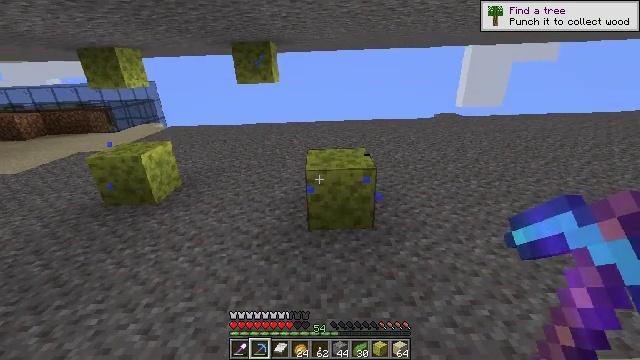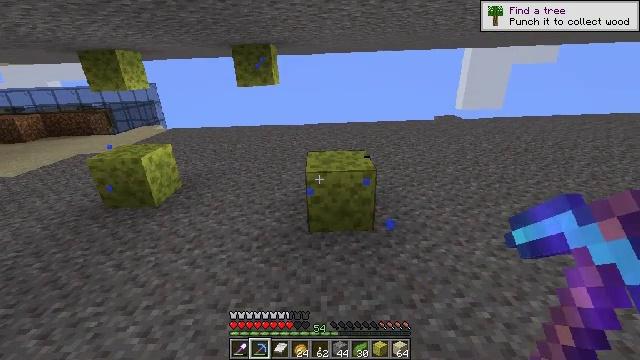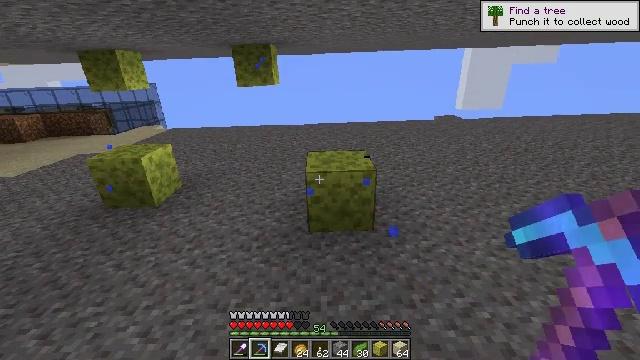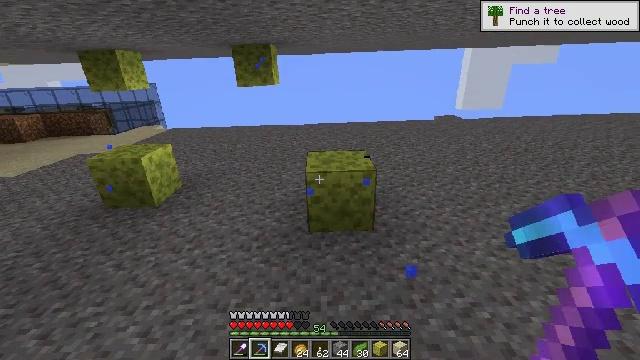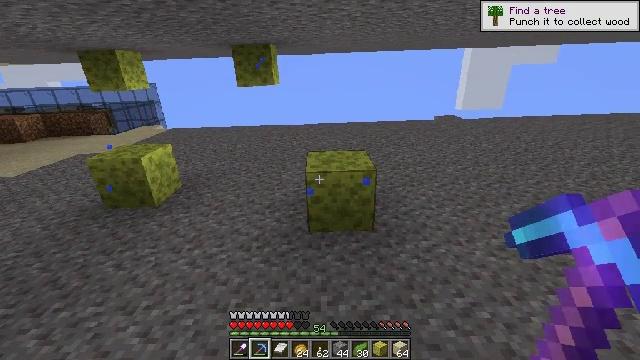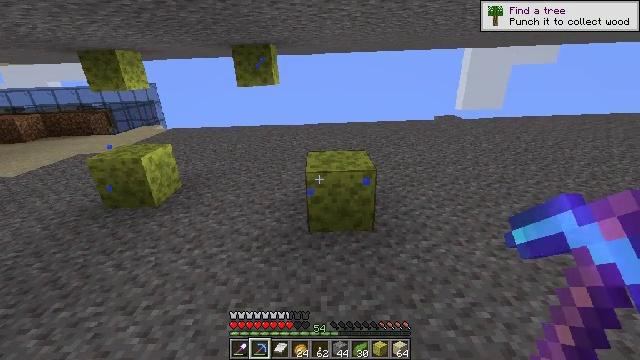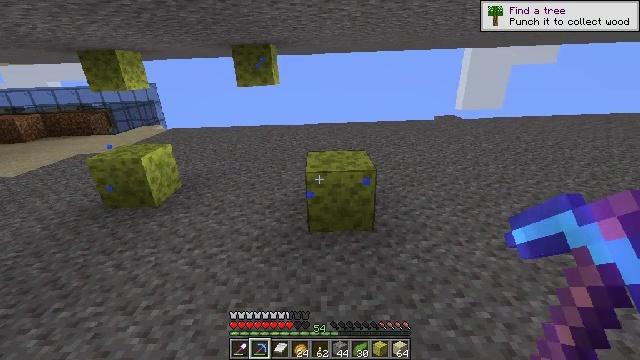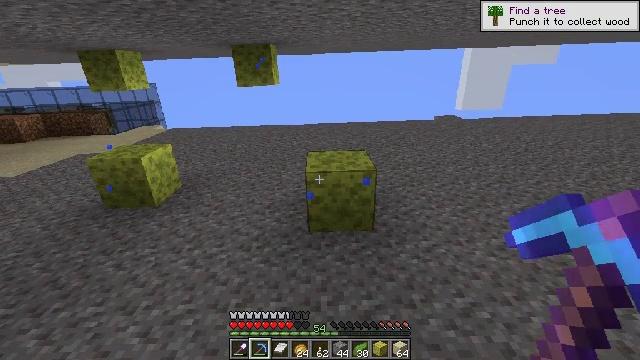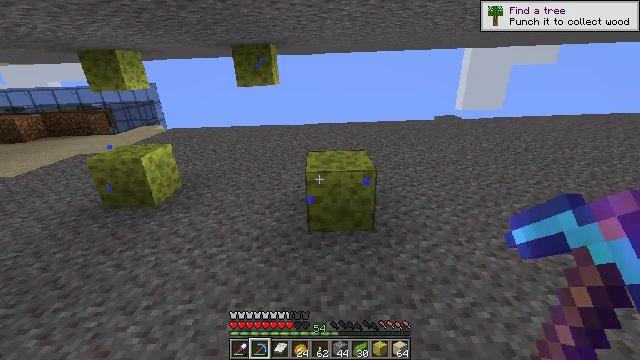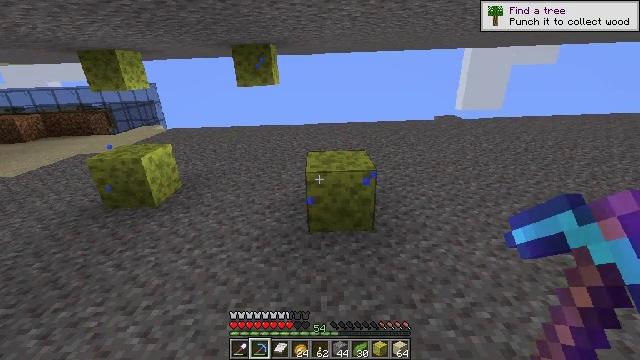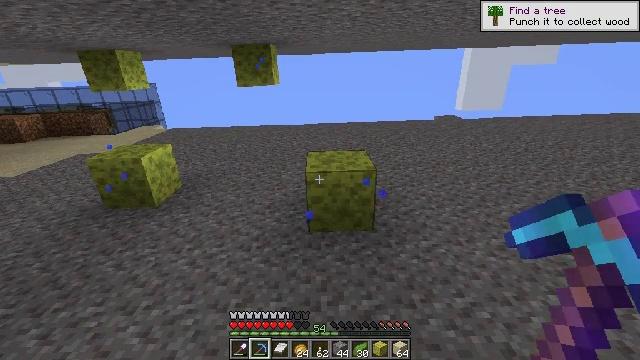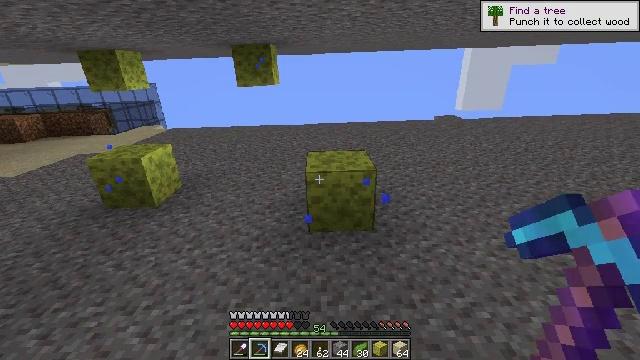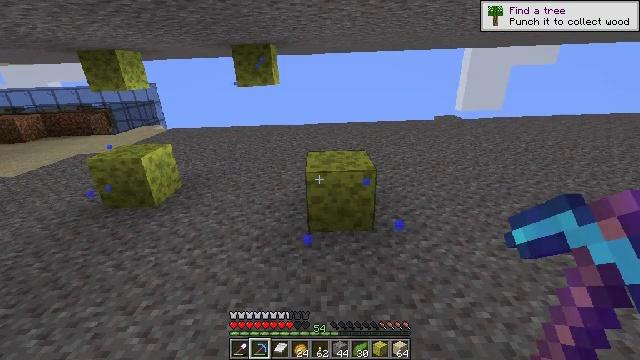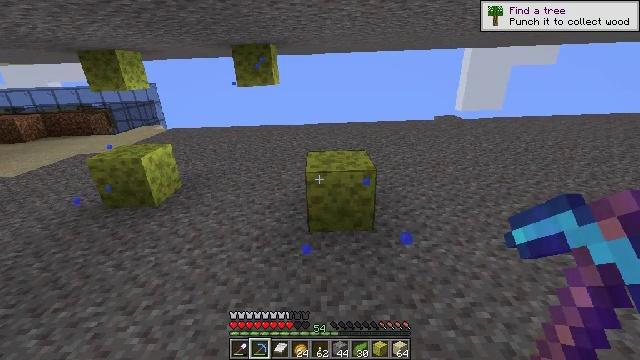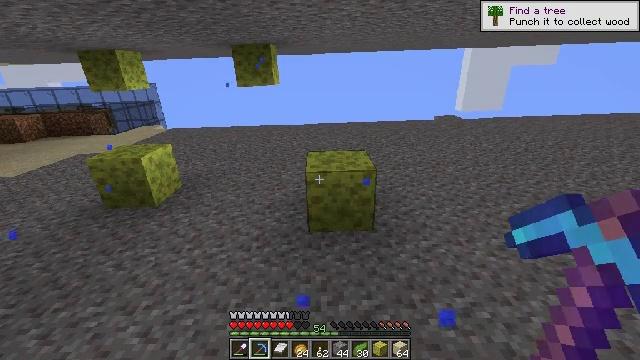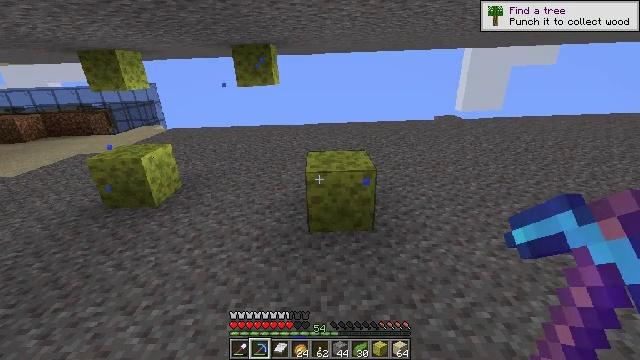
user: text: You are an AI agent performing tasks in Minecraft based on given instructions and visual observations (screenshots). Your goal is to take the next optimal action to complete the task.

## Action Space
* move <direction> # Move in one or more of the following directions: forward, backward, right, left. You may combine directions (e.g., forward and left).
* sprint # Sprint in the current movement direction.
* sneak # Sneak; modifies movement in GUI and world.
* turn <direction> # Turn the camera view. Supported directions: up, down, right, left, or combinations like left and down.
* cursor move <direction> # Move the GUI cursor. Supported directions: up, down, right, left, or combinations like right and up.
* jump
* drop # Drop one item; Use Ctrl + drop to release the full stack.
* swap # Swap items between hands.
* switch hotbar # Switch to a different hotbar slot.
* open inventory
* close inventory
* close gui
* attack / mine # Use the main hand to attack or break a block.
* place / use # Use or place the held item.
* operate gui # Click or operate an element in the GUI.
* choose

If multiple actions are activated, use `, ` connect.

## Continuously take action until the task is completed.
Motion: motion action
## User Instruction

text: Mine the wet sponge underwater.
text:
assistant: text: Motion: no_op
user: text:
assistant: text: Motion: no_op
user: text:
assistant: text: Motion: no_op
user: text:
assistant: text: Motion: no_op
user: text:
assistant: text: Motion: no_op
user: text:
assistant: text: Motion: no_op
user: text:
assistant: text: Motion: no_op
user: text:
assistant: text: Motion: no_op
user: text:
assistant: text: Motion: no_op
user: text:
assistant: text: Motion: no_op
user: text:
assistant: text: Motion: no_op
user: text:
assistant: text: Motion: no_op
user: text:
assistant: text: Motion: no_op
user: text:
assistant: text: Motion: no_op
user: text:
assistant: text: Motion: no_op
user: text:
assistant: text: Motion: no_op
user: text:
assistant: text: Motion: no_op
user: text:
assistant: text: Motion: no_op
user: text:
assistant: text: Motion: no_op
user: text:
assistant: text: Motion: no_op
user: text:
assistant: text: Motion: no_op
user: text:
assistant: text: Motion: no_op
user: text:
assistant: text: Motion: no_op
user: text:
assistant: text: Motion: attack / mine
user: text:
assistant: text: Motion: attack / mine
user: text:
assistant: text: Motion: attack / mine
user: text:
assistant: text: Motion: attack / mine
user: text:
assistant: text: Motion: attack / mine
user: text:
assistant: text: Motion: attack / mine
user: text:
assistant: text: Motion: attack / mine